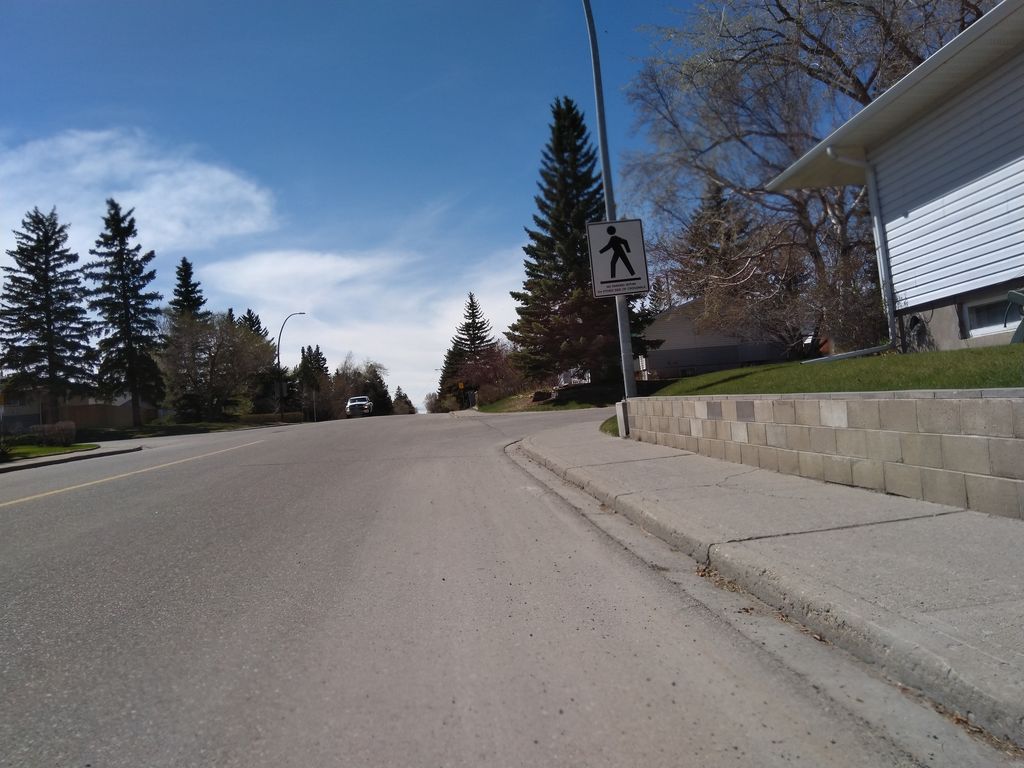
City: calgary